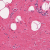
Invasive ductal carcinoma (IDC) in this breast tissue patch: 0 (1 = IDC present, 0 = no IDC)